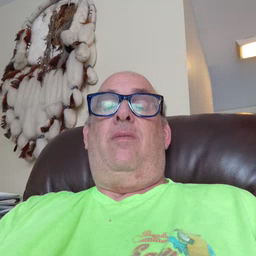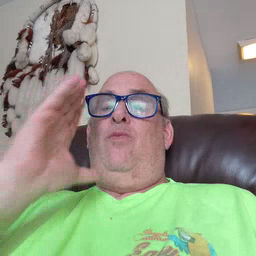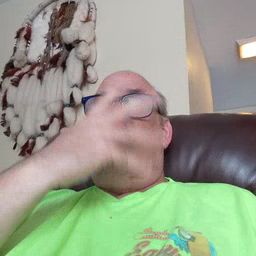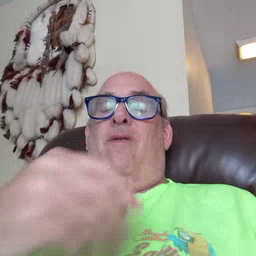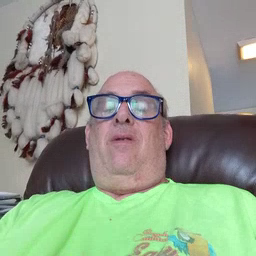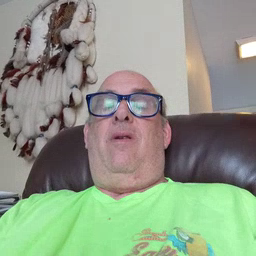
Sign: pretty